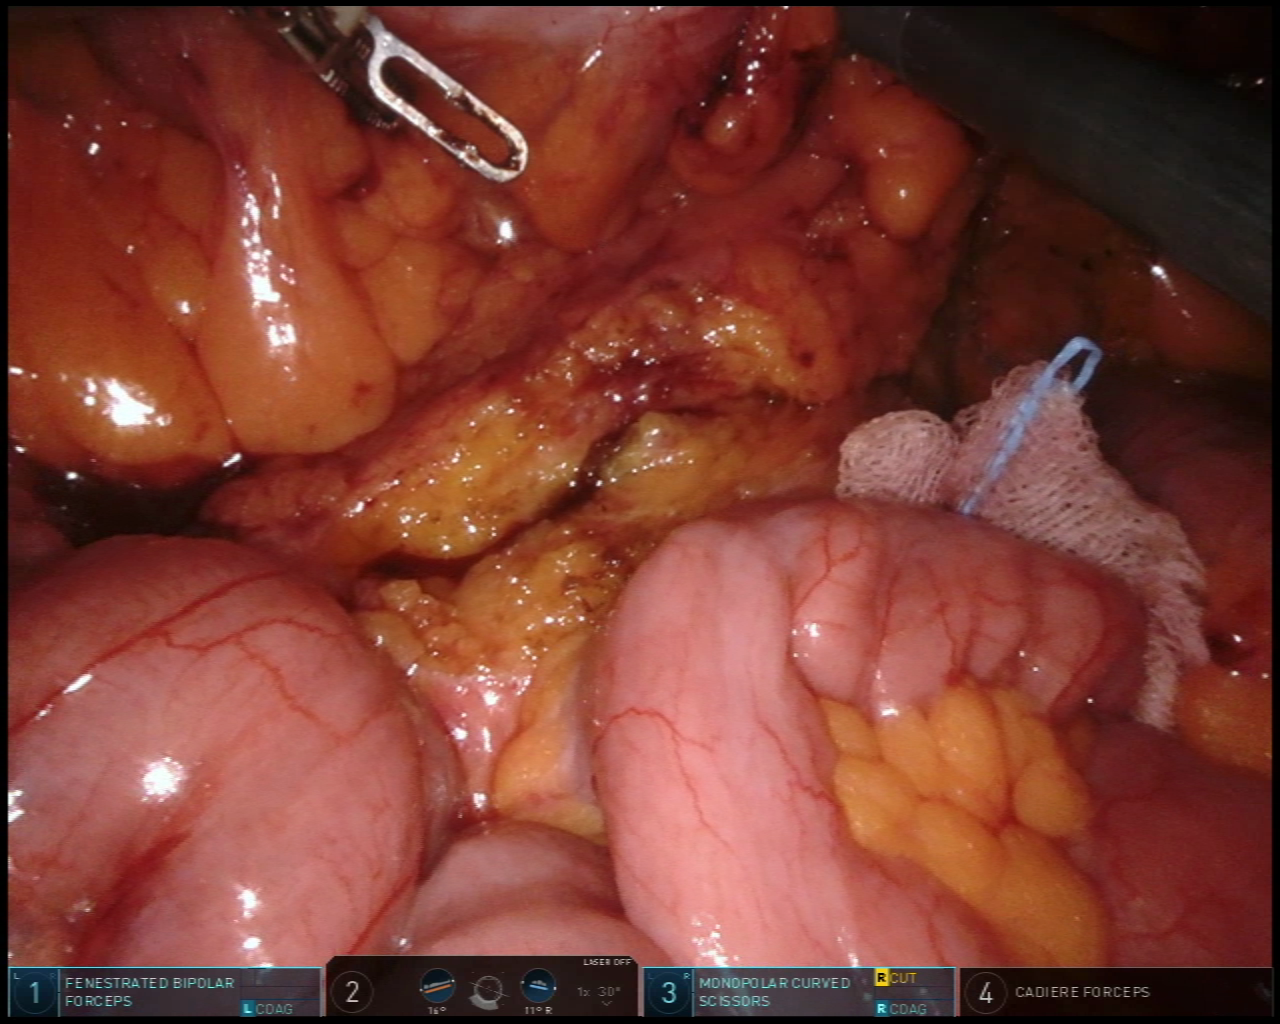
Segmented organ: small_intestine
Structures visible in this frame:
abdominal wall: yes
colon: yes
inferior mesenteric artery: no
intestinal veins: no
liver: no
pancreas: no
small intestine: no
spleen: no
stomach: no
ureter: no
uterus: no
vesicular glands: no